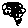
Label: flower